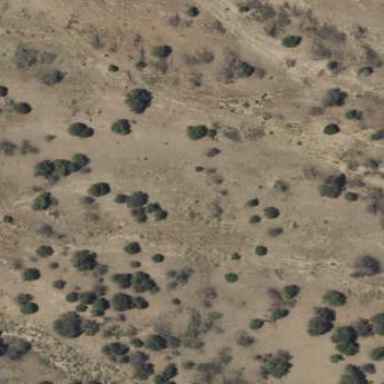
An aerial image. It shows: Patch of scrub vegetation.